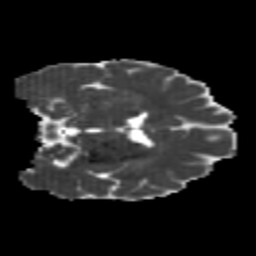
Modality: MD
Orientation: coronal
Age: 24
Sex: male
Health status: healthy
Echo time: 0.074 s